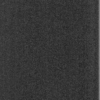
Label: dusty